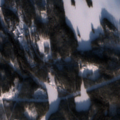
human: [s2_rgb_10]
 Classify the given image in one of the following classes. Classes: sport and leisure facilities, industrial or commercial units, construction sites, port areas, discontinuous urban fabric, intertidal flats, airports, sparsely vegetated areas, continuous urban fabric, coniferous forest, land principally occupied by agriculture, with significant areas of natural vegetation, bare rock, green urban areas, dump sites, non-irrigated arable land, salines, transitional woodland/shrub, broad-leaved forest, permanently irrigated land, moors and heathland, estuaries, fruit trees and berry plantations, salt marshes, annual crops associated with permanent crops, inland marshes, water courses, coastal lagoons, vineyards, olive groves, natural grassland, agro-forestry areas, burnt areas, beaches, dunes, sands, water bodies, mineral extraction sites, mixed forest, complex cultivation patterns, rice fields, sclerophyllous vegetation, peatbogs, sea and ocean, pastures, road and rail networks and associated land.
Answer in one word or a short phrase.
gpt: coniferous forest, mixed forest, transitional woodland/shrub, water bodies